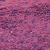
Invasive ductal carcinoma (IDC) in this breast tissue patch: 0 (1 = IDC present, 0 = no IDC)